Question: I'm using flot library and I found from the docs that I can send a json object with any option I can right at the charting call.
So let's say I call:
'''
$.plot($("#placeholder"), [ [] ], { yaxis: { show: true, max: 100, min: -100 }, xaxis: { show: true, max: 100, min: -100} });
'''
However this is what I get as result (with a non empty data argument):

But I don't want vertical lines marked at every axis tick,
I don't want ending with the 'x=0' and 'y=0' plots. I would even have to obtains points arrays for it. How can I do this with flot or is there any recommended library to plot x,y points series with not much thrills.
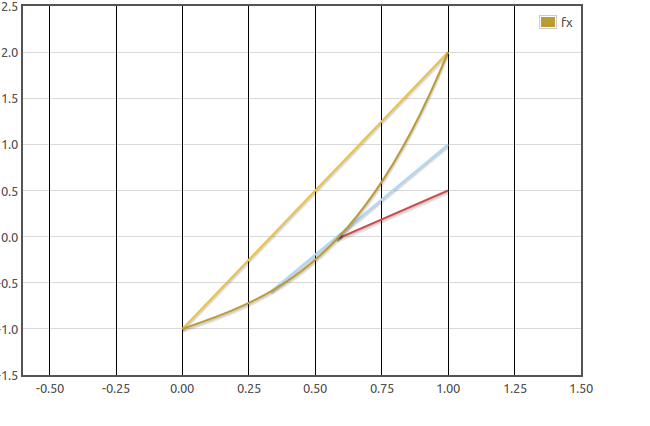
Answer: To get lines on the axes, add this to your options object:
'''
grid: { markings: [{ xaxis: { from: 0.0, to: 0.0 }, color: 'black', lineWidth: 1 },
{ yaxis: { from: 0.0, to: 0.0 }, color: 'black', lineWidth: 1 }] };
'''
If the other lines are still present after adding this, please provide a more complete example (e.g. a <URL>.